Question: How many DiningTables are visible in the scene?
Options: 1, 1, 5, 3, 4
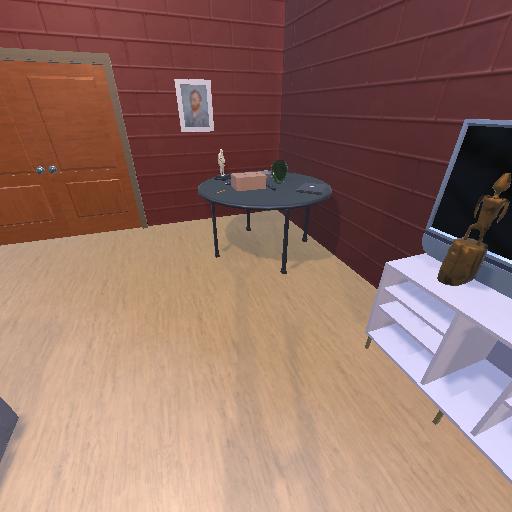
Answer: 1